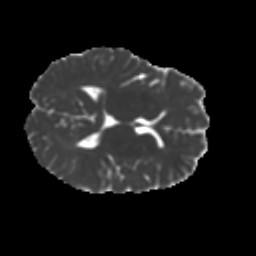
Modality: MD
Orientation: axial
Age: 24
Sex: female
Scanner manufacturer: ge
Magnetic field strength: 3 T
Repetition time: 7.8 s
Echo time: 0.0606 s